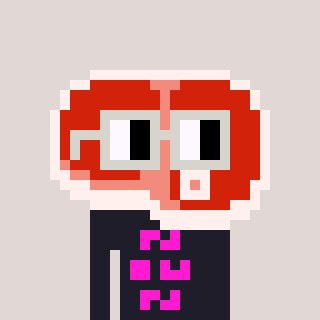
a pixel art character with square light gray glasses, a steak-shaped head and a grayscale-colored body on a warm background